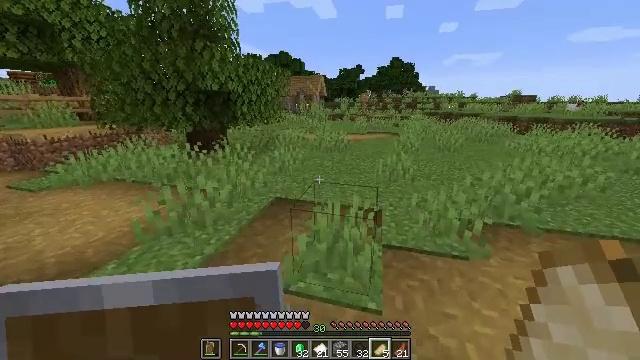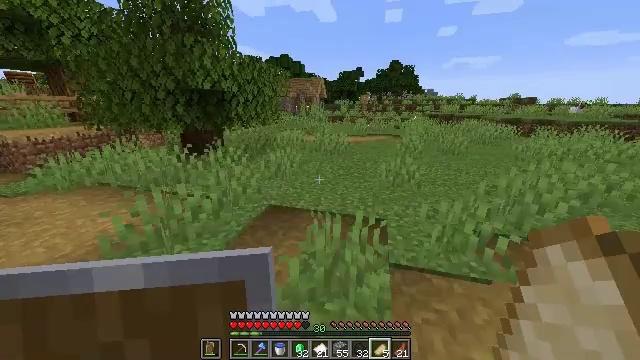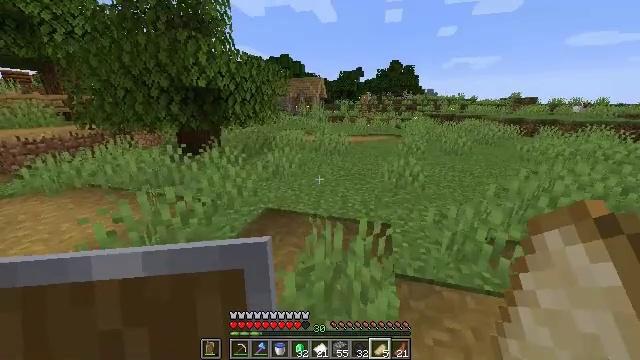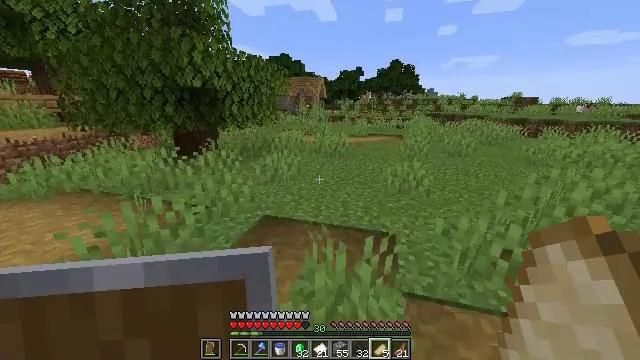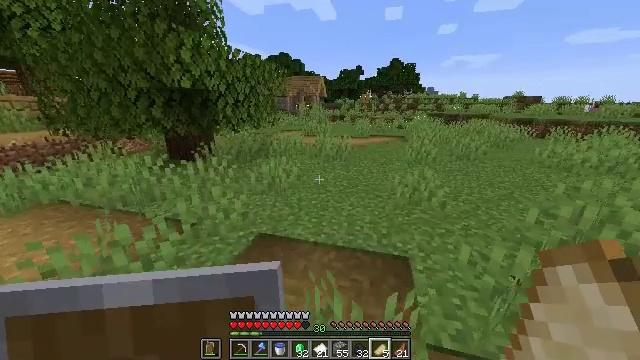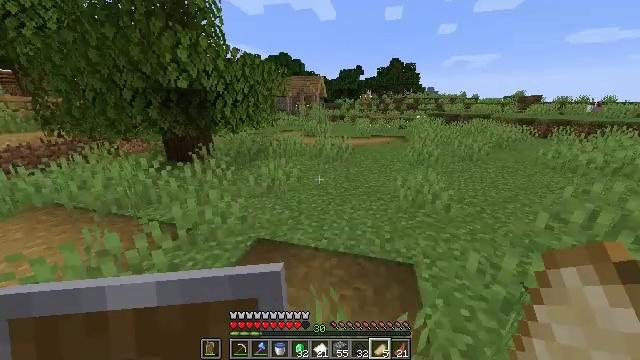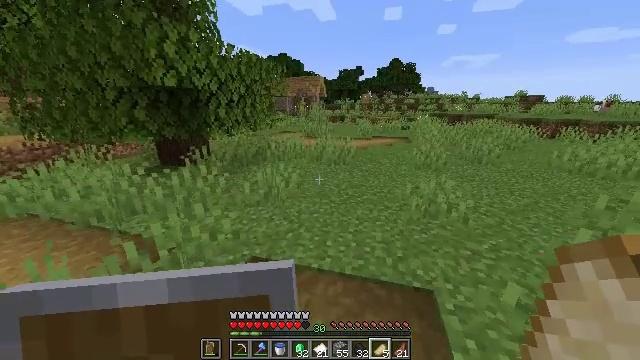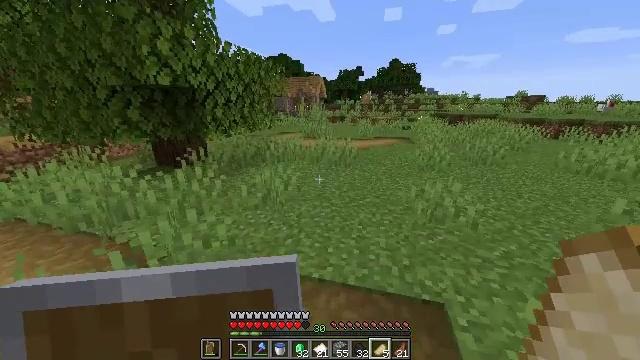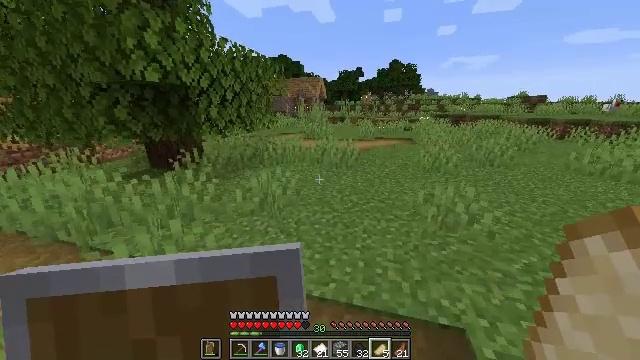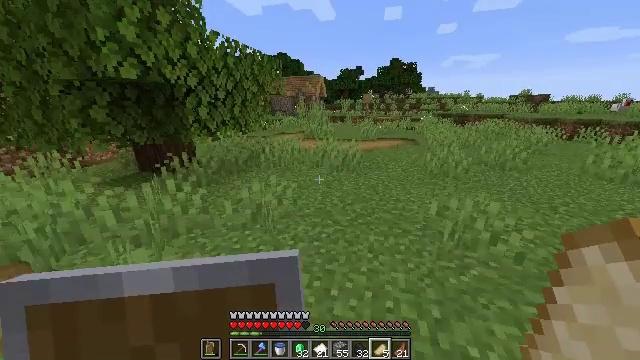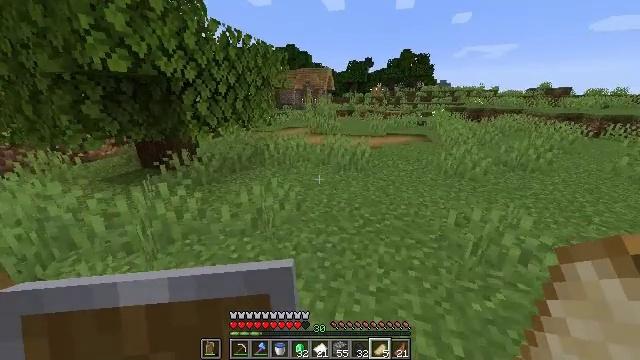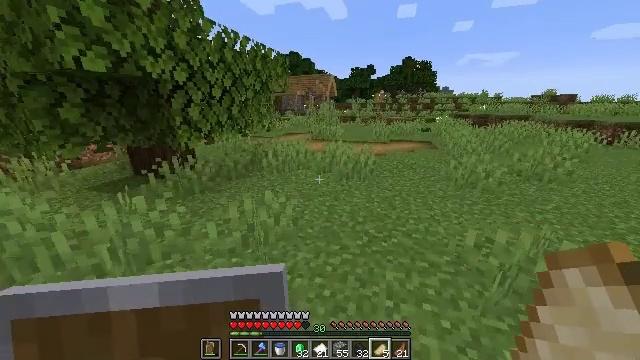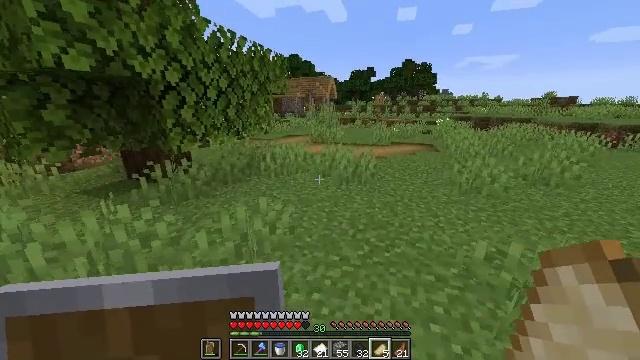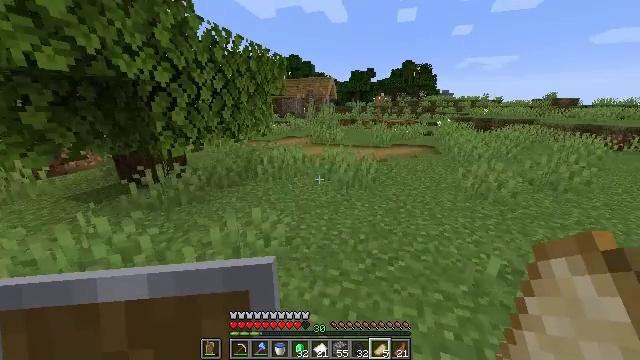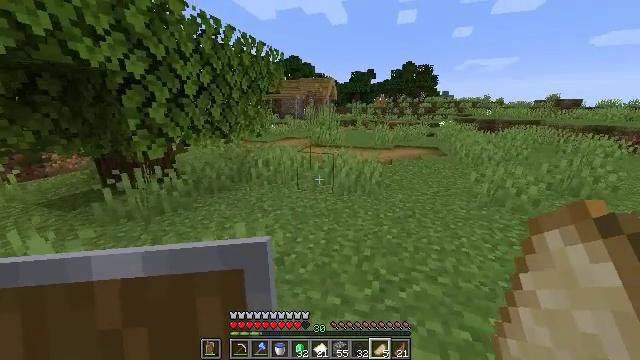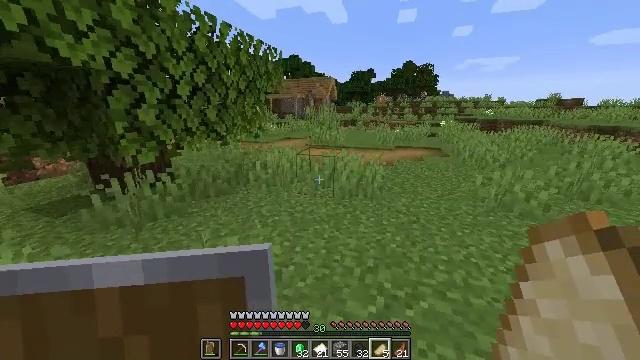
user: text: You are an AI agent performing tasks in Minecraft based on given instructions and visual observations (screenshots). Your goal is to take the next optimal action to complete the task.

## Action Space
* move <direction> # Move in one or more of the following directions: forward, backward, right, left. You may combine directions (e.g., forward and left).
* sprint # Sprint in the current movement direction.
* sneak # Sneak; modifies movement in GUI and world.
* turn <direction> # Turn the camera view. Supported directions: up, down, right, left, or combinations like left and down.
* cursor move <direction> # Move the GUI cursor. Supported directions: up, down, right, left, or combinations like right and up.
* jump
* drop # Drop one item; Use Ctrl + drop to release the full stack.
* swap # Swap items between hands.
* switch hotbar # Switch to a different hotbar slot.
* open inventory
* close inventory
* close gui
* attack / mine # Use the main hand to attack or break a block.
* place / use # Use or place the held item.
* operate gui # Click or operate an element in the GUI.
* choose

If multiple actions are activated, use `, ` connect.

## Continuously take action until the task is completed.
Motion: motion action
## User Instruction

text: Hunt animals.
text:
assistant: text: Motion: move forward, sprint
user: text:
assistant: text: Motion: move forward, sprint
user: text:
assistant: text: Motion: move forward, sprint
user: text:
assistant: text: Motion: move forward, sprint
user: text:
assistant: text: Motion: move forward, sprint
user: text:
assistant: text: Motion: move forward, sprint
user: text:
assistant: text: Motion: move forward, sprint
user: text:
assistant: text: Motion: move forward, sprint
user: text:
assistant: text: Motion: move forward, sprint
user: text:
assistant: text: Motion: move forward, sprint, turn left and down
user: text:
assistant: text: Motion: move forward, sprint, turn up
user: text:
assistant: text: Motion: move forward, sprint
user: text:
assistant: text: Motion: move forward, sprint
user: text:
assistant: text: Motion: move forward, sprint
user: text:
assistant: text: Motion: move forward, sprint
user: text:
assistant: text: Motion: move forward, sprint
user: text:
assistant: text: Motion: move forward, sprint
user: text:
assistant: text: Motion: move forward, sprint
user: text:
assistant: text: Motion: move forward, sprint
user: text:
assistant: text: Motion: move forward, sprint
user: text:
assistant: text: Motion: move forward, sprint
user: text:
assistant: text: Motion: move forward, sprint
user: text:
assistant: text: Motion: move forward, sprint
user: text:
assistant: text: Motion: move forward, sprint
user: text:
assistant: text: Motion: move forward, sprint
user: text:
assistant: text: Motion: move forward, sprint
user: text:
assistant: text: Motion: move forward, sprint
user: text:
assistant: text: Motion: move forward, sprint
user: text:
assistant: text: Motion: move forward, sprint
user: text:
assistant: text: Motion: move forward, sprint